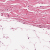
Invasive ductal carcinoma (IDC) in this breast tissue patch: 0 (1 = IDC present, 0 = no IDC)